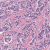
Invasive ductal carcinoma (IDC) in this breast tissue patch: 1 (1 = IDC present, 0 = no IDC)